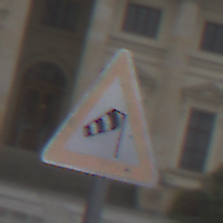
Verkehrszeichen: SeitenwindVonRechts
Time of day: Midday
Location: Outdoor (Urban)
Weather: Overcast
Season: NotSpecified
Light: Natural